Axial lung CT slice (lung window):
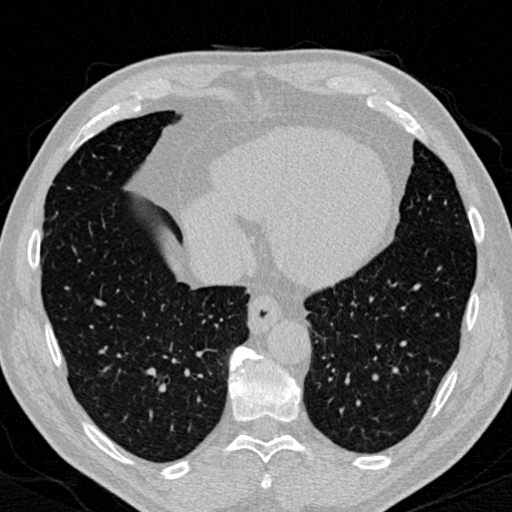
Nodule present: no